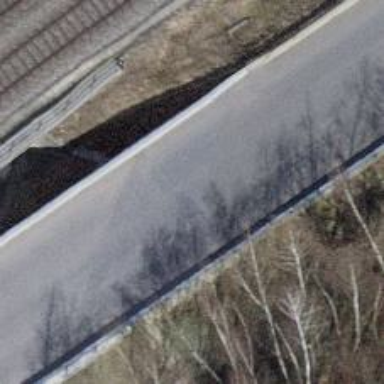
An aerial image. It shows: Primary highway crossing over bridge.